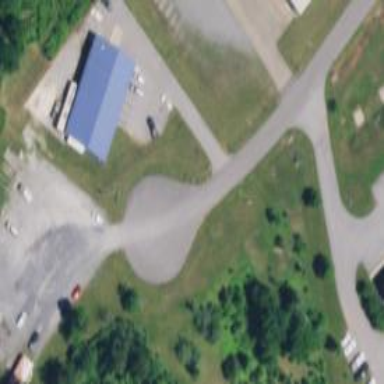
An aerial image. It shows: Turning circle on the road.